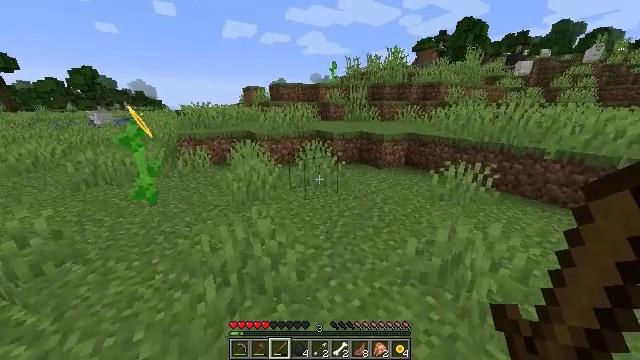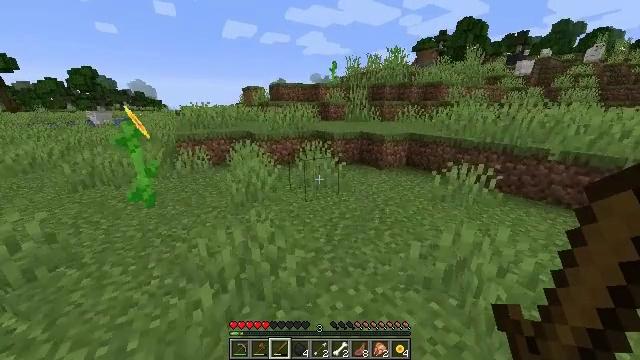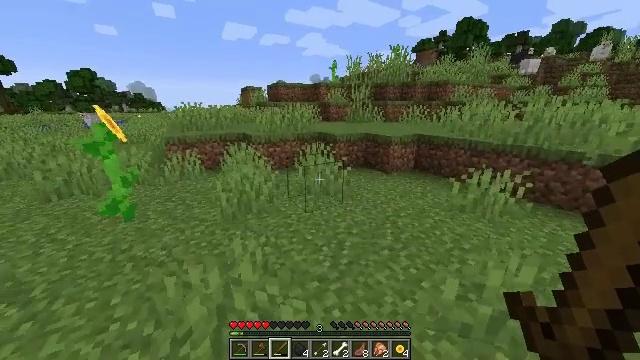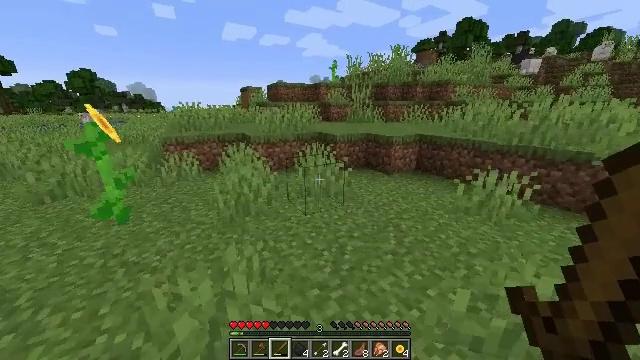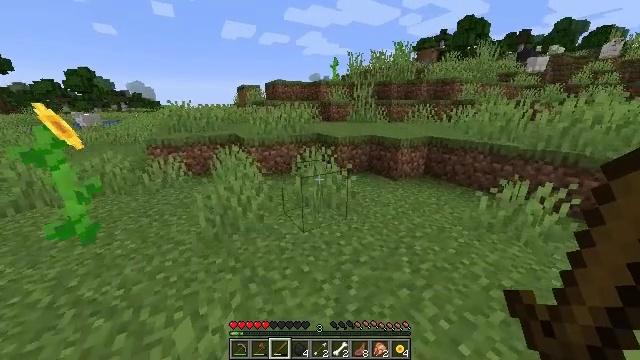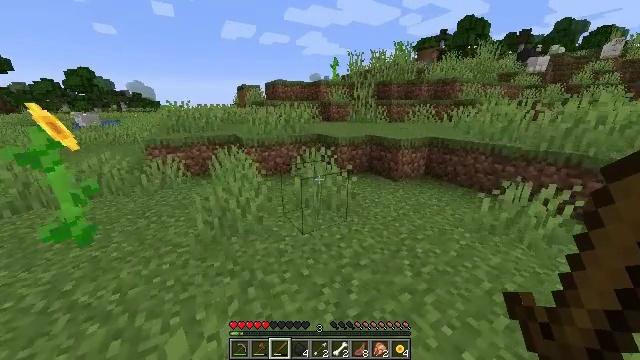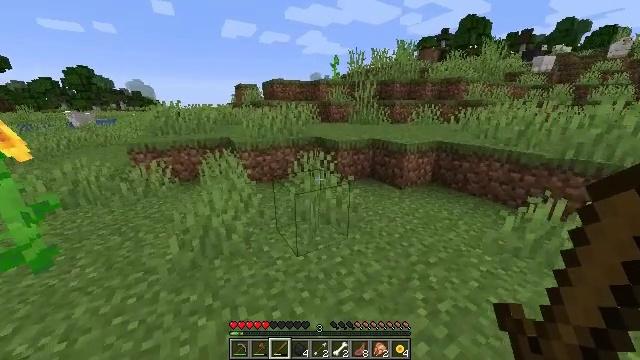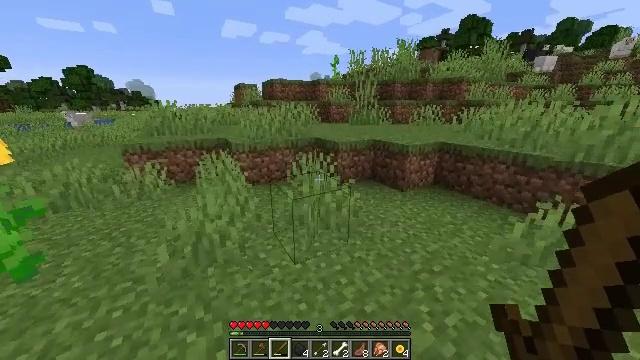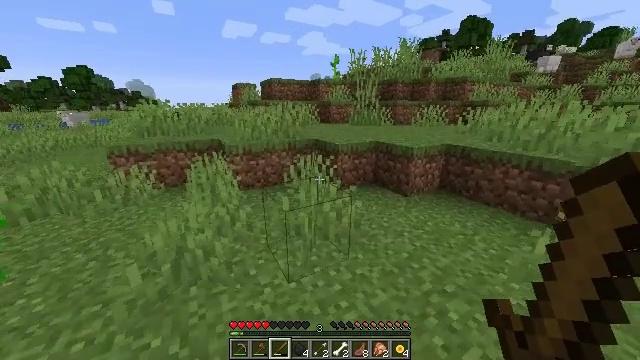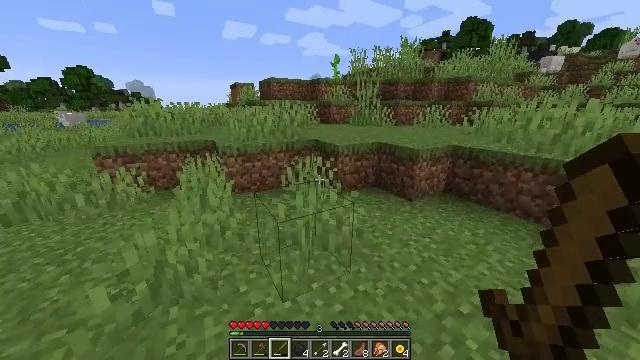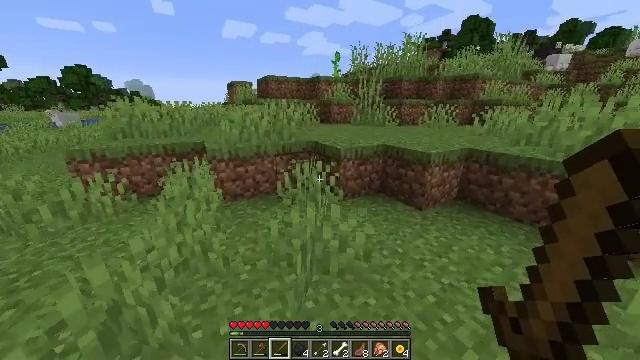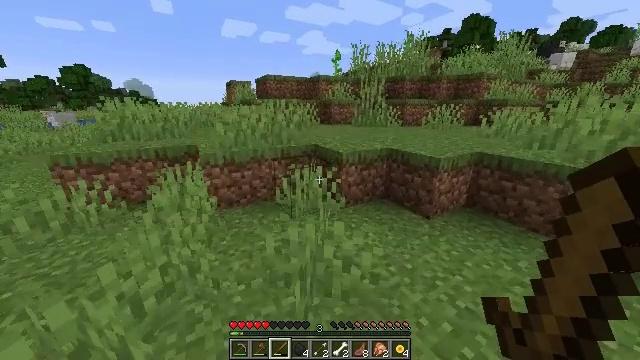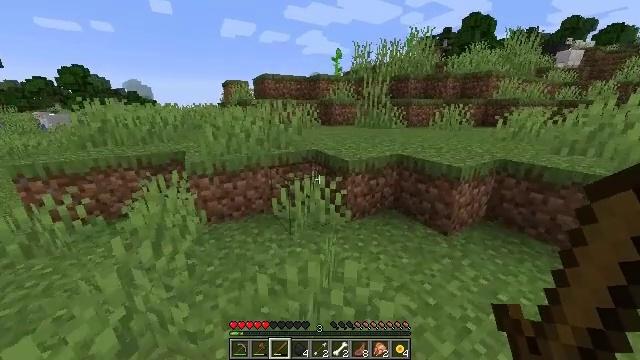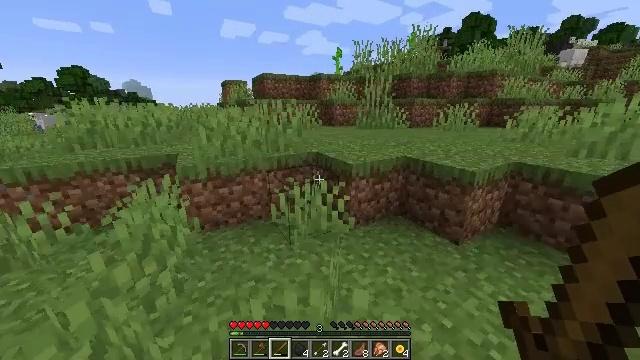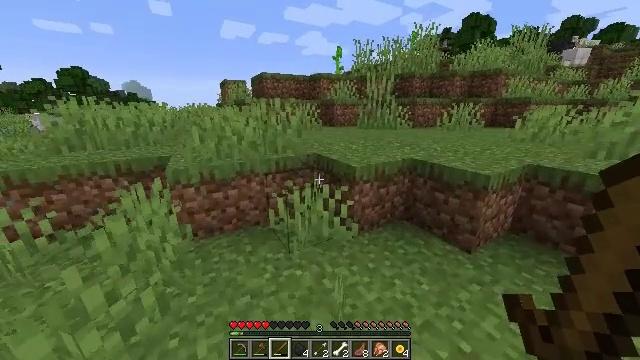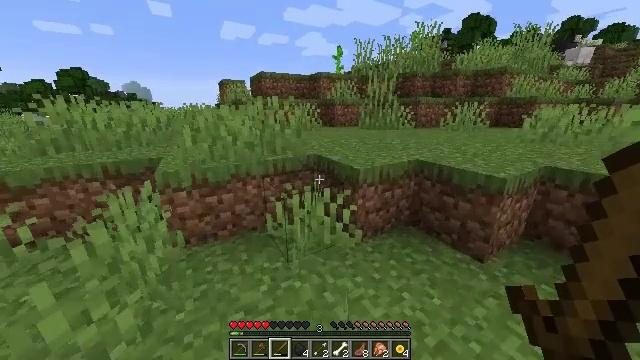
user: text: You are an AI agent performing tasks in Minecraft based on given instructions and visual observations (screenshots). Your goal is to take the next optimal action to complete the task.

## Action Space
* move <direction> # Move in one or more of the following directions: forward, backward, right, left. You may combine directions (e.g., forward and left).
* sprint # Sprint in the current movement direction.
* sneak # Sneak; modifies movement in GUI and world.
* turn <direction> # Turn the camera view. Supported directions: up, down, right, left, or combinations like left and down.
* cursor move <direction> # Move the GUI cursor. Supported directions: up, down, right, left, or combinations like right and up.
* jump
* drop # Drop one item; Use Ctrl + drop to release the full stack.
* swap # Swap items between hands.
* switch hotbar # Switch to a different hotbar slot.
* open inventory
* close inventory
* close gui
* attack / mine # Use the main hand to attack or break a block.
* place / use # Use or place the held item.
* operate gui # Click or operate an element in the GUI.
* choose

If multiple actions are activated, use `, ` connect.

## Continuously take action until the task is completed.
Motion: motion action
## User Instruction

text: Collect sunflower from the field.
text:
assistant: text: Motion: move forward
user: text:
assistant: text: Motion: move forward
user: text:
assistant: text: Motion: move forward
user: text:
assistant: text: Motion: move forward
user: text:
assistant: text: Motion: move forward
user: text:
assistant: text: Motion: move forward
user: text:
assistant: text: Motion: move forward
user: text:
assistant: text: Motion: move forward
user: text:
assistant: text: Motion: move forward
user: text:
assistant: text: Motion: move forward
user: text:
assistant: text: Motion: move forward
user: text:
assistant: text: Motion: move forward
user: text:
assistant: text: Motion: move forward
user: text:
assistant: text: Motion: move forward
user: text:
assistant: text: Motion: move forward
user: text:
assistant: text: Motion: move forward
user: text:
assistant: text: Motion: move forward, jump
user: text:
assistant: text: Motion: move forward, turn right and up, jump
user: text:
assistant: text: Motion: move forward, turn right and up, jump
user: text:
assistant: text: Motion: move forward, jump
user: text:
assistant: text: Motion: move forward
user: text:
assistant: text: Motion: move forward
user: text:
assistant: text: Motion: move forward
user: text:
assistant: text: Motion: move forward
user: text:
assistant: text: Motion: move forward
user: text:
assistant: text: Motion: move forward
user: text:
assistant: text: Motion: move forward
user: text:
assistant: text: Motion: move forward, jump
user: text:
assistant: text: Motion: move forward, jump
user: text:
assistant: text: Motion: move forward, jump